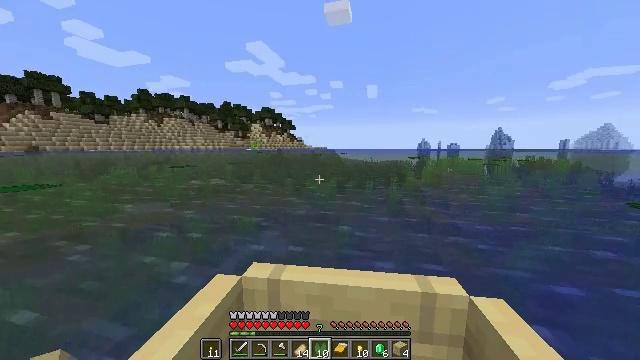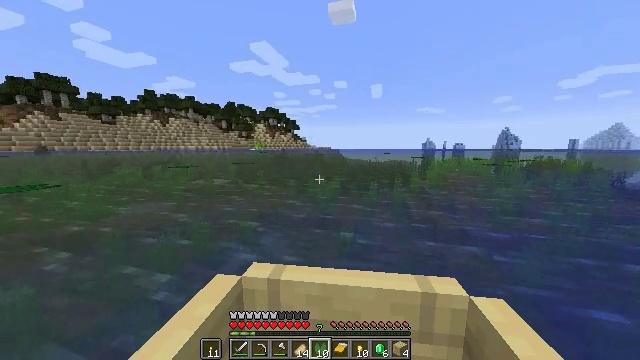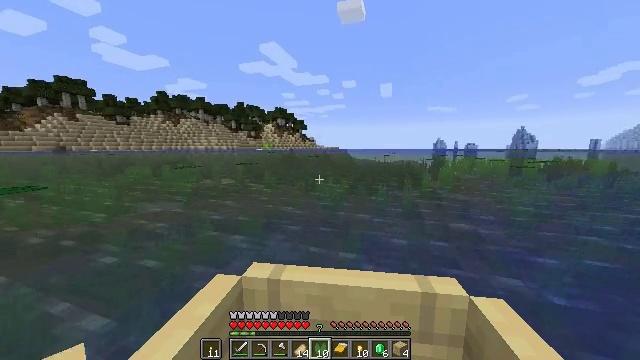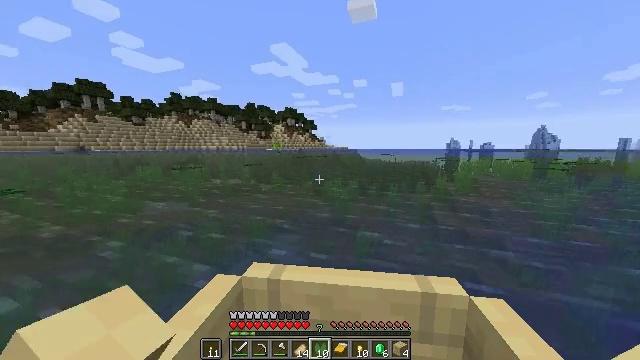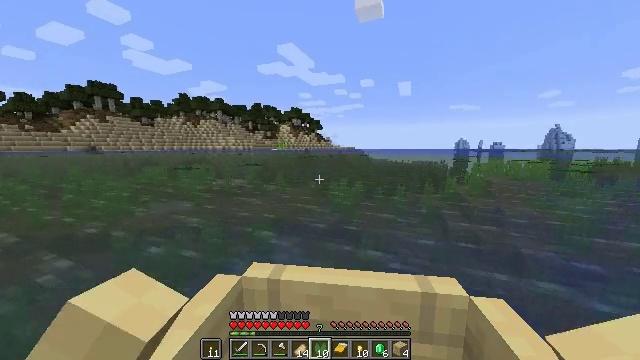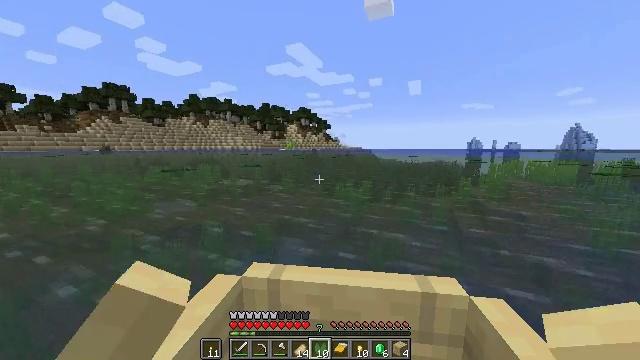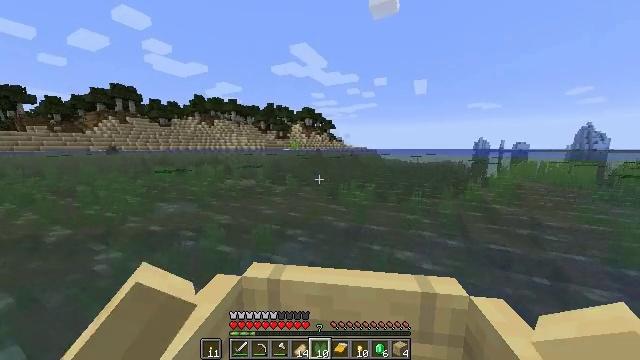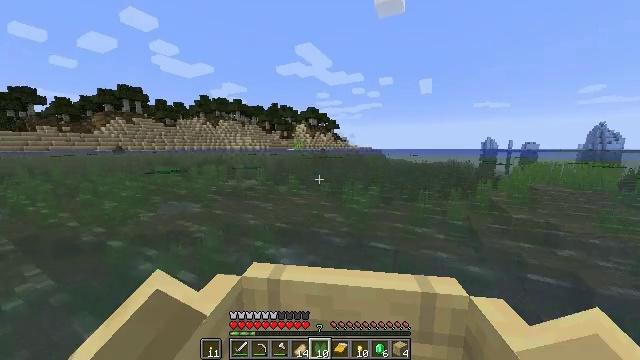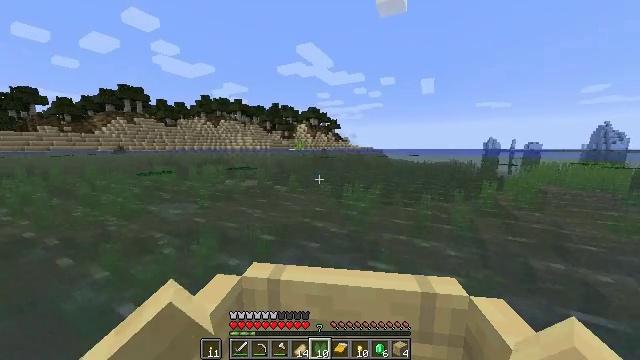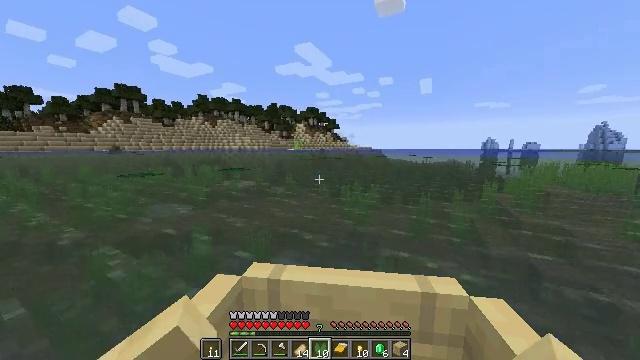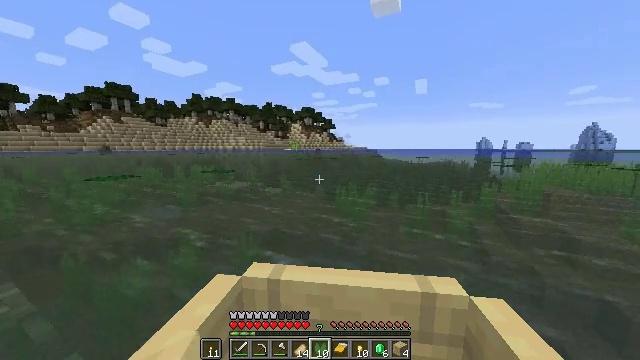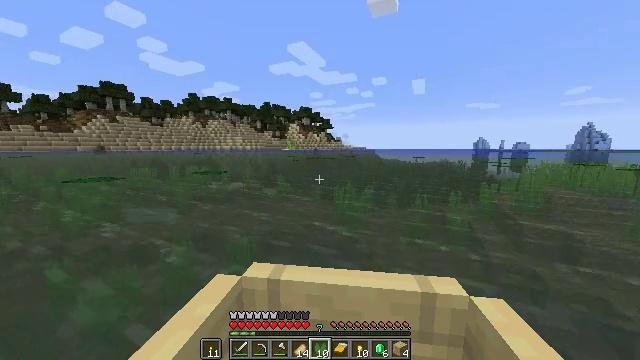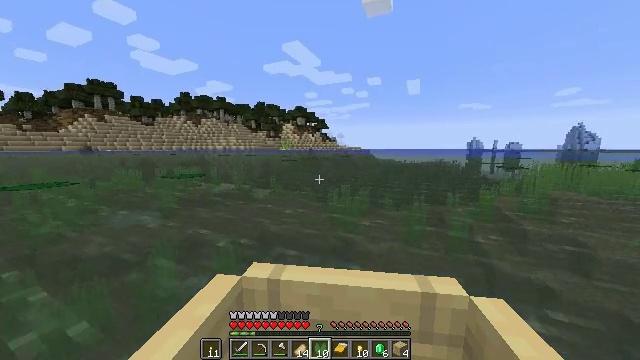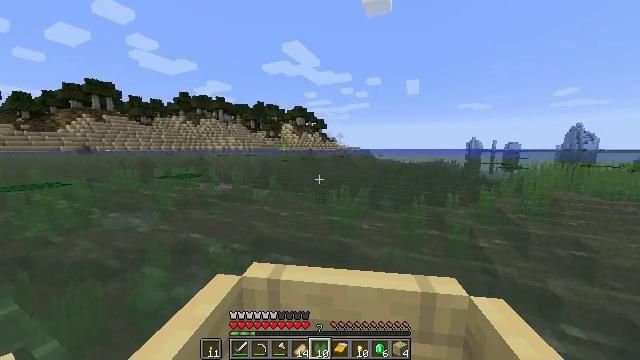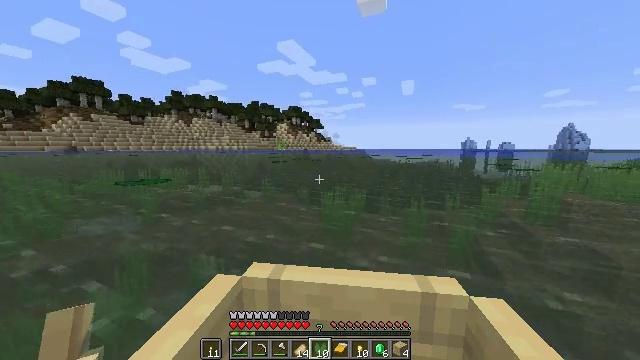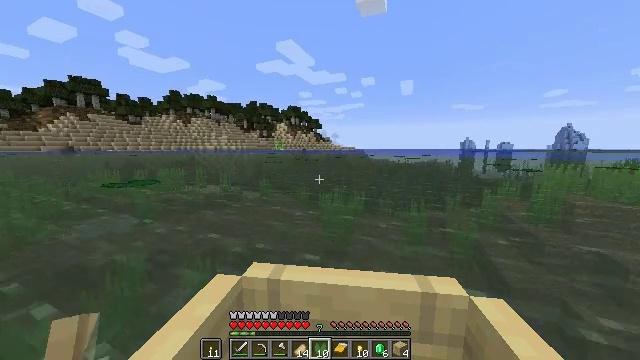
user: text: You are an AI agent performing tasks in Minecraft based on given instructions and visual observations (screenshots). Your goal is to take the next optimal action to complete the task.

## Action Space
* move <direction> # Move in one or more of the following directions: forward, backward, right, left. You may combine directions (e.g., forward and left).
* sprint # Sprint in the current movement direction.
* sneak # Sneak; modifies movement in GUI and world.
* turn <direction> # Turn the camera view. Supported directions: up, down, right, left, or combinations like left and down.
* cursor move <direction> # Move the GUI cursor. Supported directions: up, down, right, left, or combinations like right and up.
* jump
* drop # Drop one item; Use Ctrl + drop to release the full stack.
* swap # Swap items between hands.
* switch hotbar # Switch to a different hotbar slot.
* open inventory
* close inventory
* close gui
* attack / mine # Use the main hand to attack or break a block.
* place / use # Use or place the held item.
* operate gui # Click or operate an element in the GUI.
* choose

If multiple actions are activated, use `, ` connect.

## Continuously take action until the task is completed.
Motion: motion action
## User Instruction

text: Drop a lily pad.
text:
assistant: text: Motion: move forward, sprint
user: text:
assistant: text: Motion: move forward, sprint
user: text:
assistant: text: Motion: move forward, sprint
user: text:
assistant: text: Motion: move forward, sprint
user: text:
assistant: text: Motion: move forward, sprint
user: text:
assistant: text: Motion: move forward, sprint
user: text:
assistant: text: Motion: move forward and move right, sprint
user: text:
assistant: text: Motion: move forward and move right, sprint
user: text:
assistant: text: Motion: move forward, sprint
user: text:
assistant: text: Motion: move forward, sprint
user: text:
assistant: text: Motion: move forward, sprint
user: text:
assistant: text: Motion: move forward, sprint
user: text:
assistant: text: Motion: move forward, sprint
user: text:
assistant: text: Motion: move forward, sprint
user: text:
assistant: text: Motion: move forward, sprint
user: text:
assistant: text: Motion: move forward, sprint
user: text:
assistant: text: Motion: move forward, sprint
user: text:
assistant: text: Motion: move forward, sprint
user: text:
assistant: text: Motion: move forward, sprint
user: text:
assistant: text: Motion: move forward, sprint
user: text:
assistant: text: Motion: move forward, sprint
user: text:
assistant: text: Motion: move forward, sprint
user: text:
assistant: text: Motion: move forward, sprint
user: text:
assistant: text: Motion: move forward, sprint
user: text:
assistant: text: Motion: move forward, sprint
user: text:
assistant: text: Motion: move forward, sprint
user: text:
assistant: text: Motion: move forward, sprint
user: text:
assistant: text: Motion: move forward, sprint
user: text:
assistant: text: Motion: move forward, sprint
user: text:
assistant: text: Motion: move forward, sprint